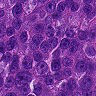
Metastatic tissue present: yes